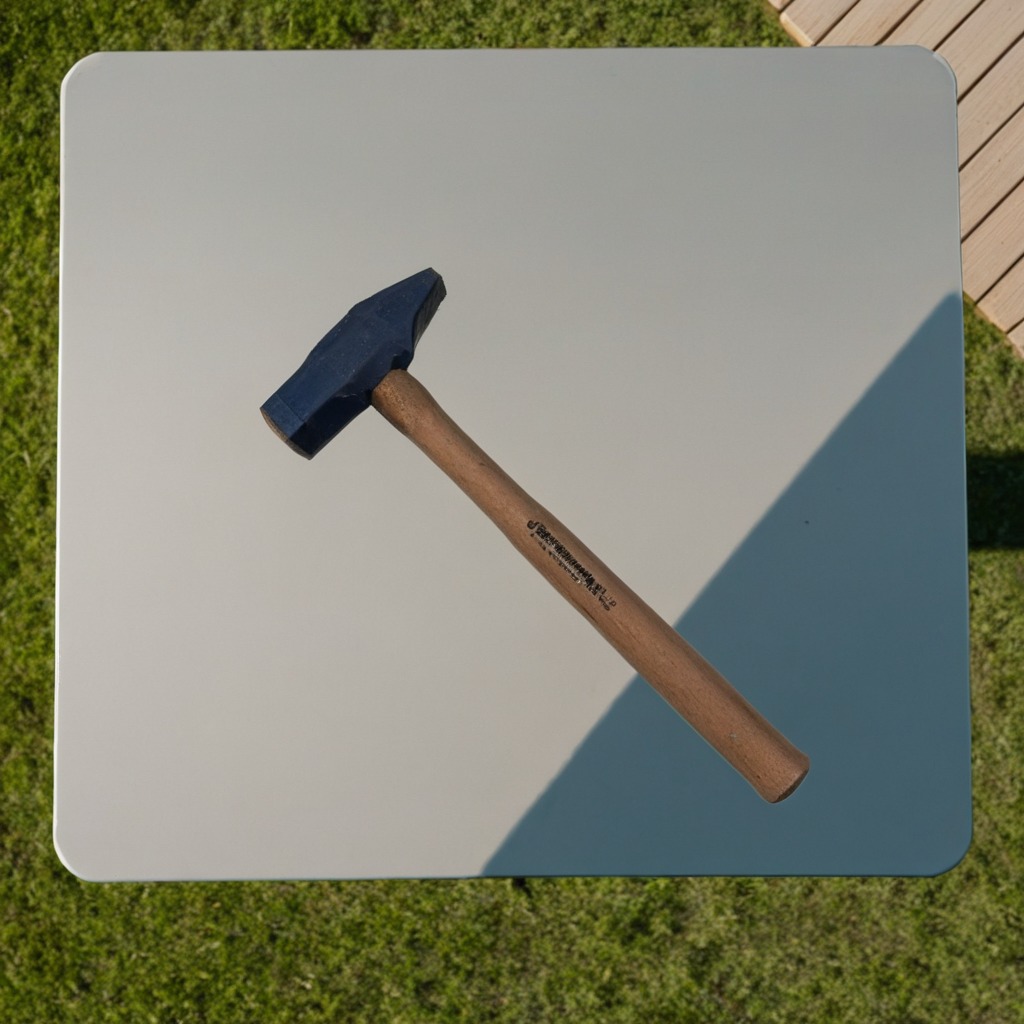
A hammer is lying on the table.